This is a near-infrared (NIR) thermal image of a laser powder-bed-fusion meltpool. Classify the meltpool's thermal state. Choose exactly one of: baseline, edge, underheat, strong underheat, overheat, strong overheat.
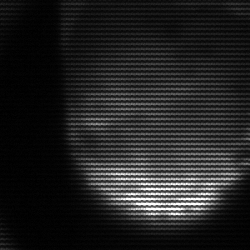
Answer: edge